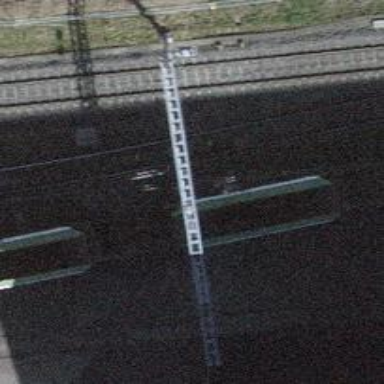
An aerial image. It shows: Railway switch.